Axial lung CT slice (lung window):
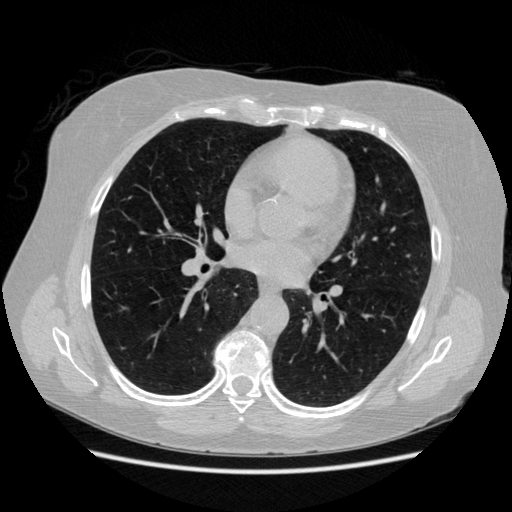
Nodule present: no